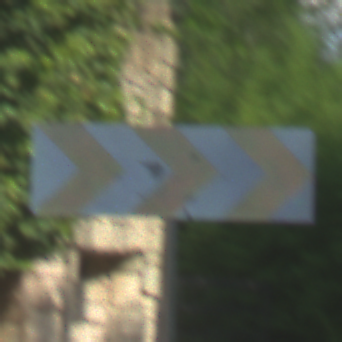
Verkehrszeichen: RichtungstafelnInKurvenGrossLinks
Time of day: MorningAfternoon
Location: Outdoor (Urban)
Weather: PartlyCloudy
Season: NotSpecified
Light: Natural